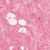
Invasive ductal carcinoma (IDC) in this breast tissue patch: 0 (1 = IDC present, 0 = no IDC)